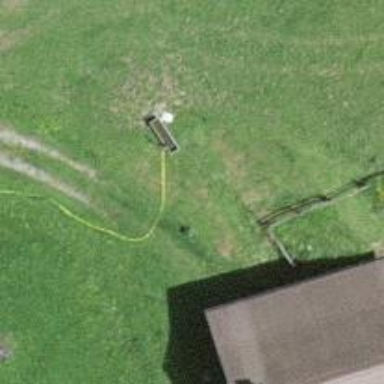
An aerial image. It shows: Watering place.